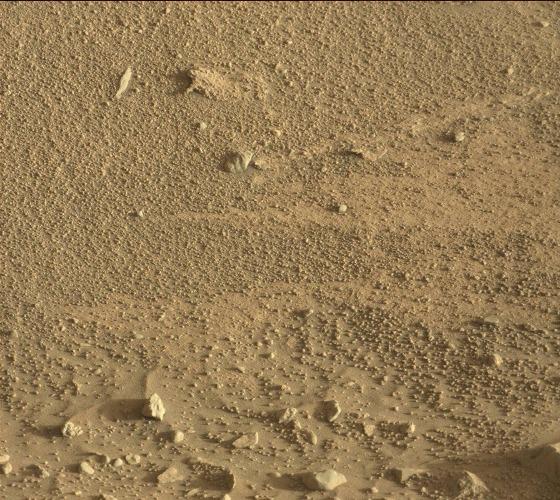
Terrain classes present: Bedrock, Gravel / Sand / Soil, Rock, Shadow